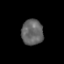
Tissue: prostate
Cell type: T cells
Senescence score: 0.3365
Nuclear area (px): 538
Mean DAPI intensity: 101.223